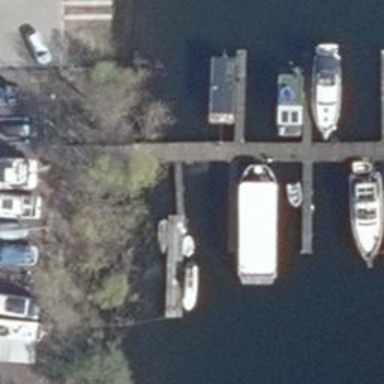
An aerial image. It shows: Man-made pier.